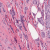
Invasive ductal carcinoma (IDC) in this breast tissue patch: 1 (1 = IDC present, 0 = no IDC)